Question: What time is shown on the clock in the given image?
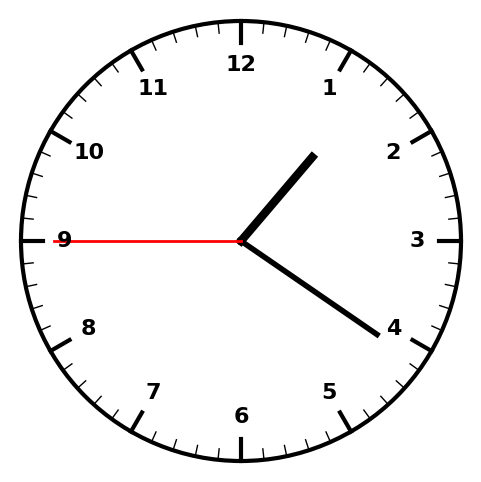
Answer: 01:20:45